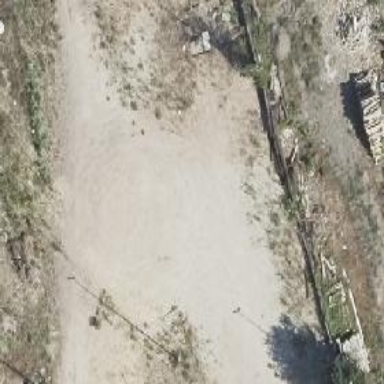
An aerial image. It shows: Abandoned railway with historical significance.